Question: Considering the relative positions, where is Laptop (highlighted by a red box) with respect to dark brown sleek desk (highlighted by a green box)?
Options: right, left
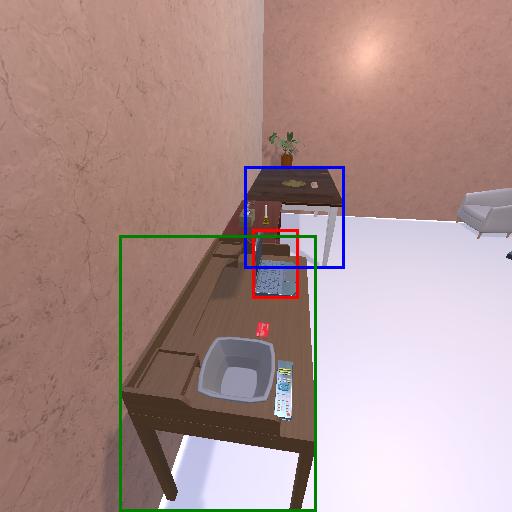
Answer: right